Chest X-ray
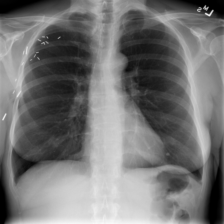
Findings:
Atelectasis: negative
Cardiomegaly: negative
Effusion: negative
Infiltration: negative
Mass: negative
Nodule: positive
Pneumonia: negative
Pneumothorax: negative
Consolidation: negative
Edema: negative
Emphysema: negative
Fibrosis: negative
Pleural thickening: negative
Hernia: negative